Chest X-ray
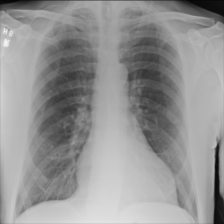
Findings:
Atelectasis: negative
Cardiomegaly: negative
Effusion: negative
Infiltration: negative
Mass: negative
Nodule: negative
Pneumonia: negative
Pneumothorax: negative
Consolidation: negative
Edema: negative
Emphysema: negative
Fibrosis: negative
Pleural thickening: negative
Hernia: negative